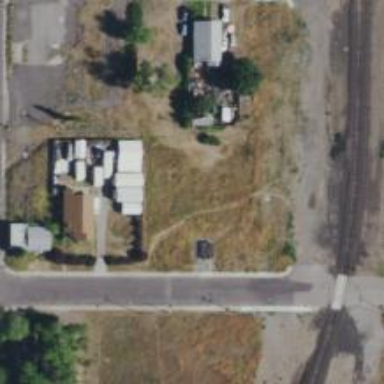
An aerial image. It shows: Alley designed for services.